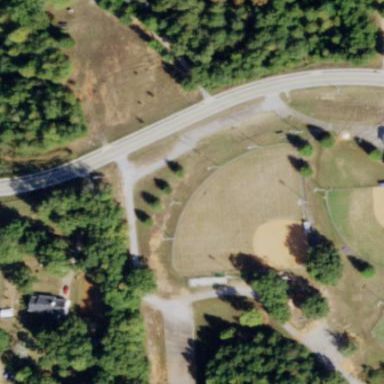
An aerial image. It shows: Baseball pitch for leisure and sports activities.